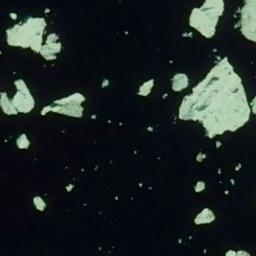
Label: sea_ice